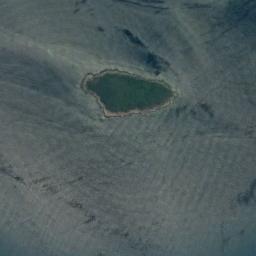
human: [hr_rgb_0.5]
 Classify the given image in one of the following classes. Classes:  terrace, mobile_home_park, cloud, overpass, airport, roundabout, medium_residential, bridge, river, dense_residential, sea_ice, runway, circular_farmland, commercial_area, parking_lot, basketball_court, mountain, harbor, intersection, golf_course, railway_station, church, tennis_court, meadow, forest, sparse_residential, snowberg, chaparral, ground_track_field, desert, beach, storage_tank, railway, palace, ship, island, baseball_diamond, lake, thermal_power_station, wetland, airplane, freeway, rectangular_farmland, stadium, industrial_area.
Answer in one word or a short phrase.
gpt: island